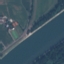
Land use / land cover class: River